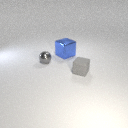
small gray rubber cube in front of small gray metal sphere